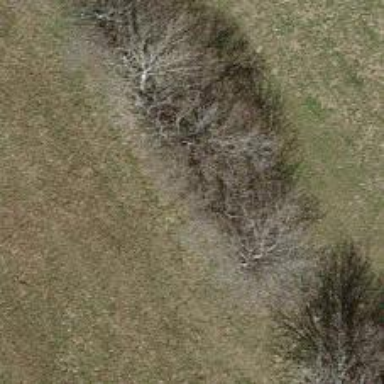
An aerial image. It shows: Row of trees in natural setting.